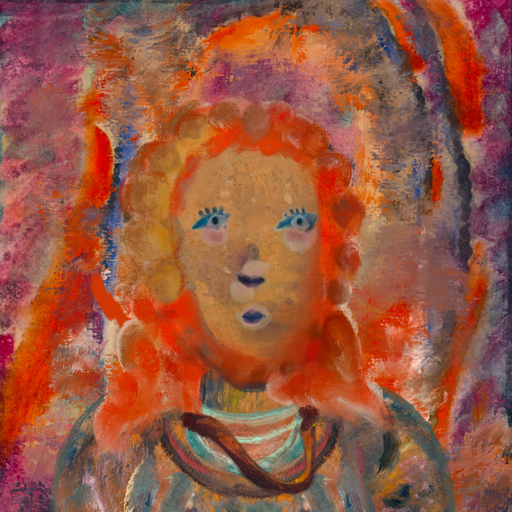
Background: Experience, Head And Neck Front: In_The_Sun, Face Front: Hill_Girl, Bust: Boggyland, Hair Front: Rupkatha, Head Accessory: Blank, Second Necklace: Comrade, Necklace: Blank, Baby: Blank